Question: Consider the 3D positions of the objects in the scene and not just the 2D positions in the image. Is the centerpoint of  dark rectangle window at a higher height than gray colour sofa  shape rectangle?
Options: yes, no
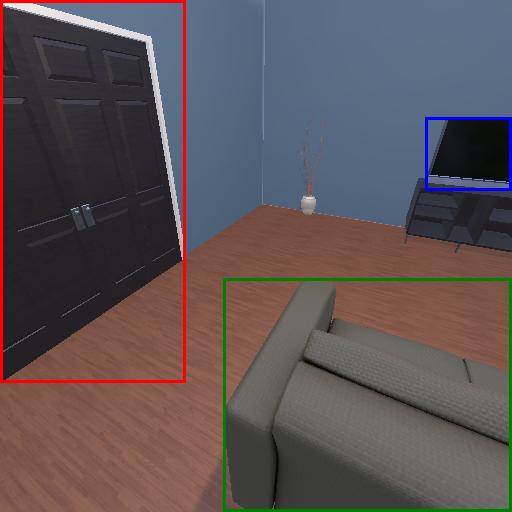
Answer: yes